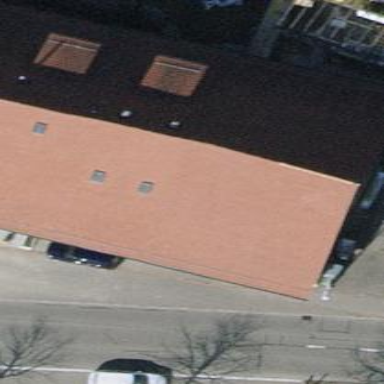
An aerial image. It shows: Terrace building.